Question: I have a div and bulk of content loaded into this div. I applied some CSS style for managing the div width: 'word-break: break-all; word-wrap: break-word;
but after applying this css the div alignment was disturbed, because I noticed some words are truncating after this.
My css is:
'''
width: 98%;
word-break: break-all;
word-wrap: break-word;
text-align: justify;
'''
I did't understand how can I get 'justify' align text with those css, How can i overcome this problem?
Can any one suggest me to another CSS style to resolve this problem?
<URL>
Thank you...!!
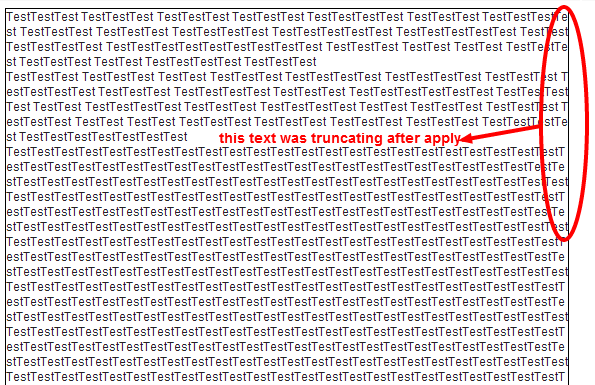
Answer: Finally, I find-out some CSS style which help me to overcome my problem:
CSS:
'''
width : 440px;
white-space: pre; /* CSS 2.0 */
white-space: pre-wrap; /* CSS 2.1 */
white-space: pre-line; /* CSS 3.0 */
white-space: -pre-wrap; /* Opera 4-6 */
white-space: -o-pre-wrap; /* Opera 7 */
white-space: -moz-pre-wrap; /* Mozilla */
white-space: -hp-pre-wrap; /* HP Printers */
word-wrap: break-word;
-moz-hyphens:auto;
-webkit-hyphens:auto;
-o-hyphens:auto;
hyphens:auto;
text-align: justify;
'''